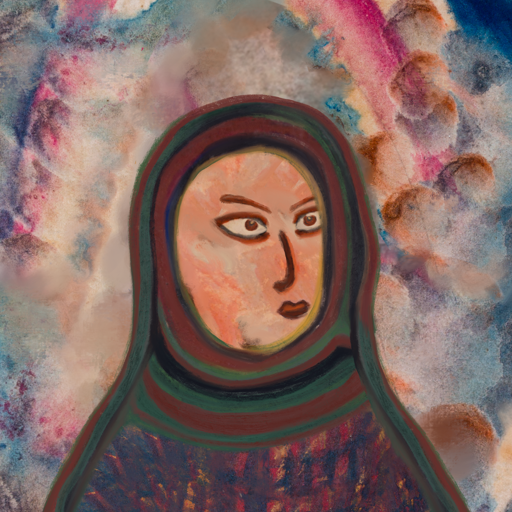
Background: Rupkatha, Head And Neck Side: Roy_Bahadur, Face Side: Roy_Bahadur, Bust: In_The_Sun, Hair Side: Blank, Head Accessory: After_Raid_Scarf, Second Necklace: Blank, Necklace: Blank, Baby: Blank